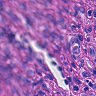
Metastatic tissue present: yes